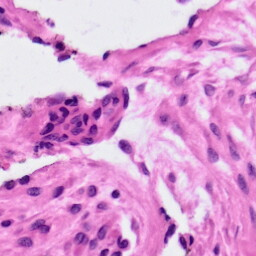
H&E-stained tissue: Ovarian